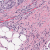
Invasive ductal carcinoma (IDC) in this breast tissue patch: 1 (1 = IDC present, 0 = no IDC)